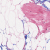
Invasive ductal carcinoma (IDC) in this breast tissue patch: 0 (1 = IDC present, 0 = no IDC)